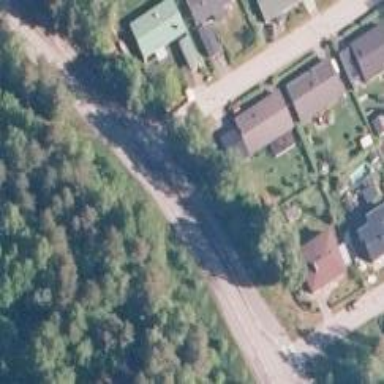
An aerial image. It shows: Uncontrolled road crossing.